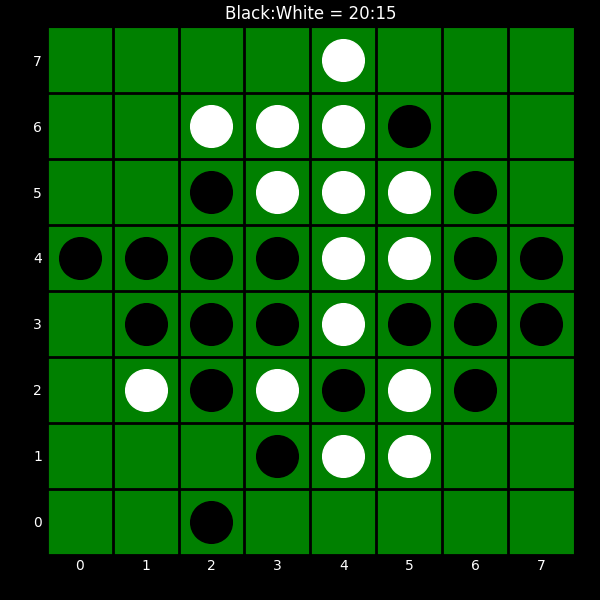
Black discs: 20
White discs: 15